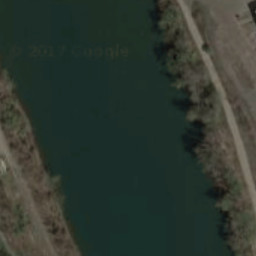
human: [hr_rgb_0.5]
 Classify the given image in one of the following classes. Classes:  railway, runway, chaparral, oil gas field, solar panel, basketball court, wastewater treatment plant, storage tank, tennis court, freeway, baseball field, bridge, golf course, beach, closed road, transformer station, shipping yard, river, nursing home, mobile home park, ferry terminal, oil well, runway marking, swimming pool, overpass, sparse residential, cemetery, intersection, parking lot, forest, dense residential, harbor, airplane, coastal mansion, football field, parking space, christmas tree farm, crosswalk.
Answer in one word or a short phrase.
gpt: river